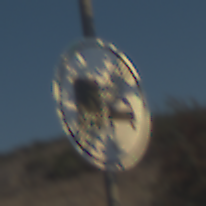
Verkehrszeichen: EndeUeberholverbotKraftfahrzeuge
Umgebung: Outdoor, Nature
Tageszeit: Midday
Wetter: Clear
Licht: Natural
Jahreszeit: NotSpecified
Kontrast: HighContrast